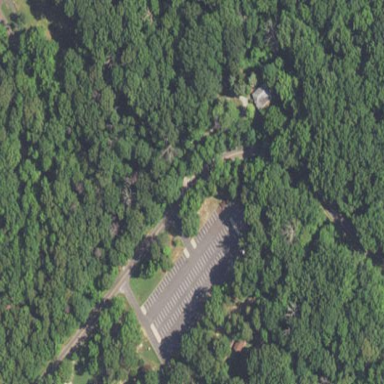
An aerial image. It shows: Parking area.